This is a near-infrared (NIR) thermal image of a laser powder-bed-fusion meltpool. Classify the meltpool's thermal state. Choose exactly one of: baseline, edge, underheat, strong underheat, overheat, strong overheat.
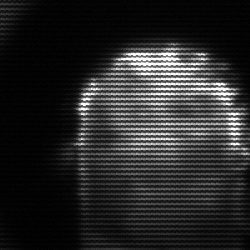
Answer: baseline